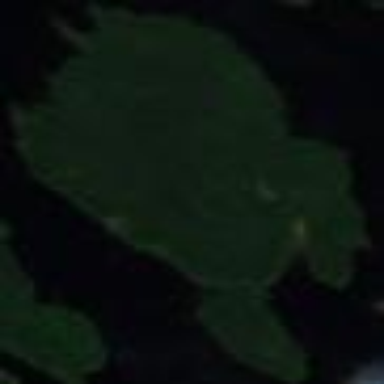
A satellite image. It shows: Islet.